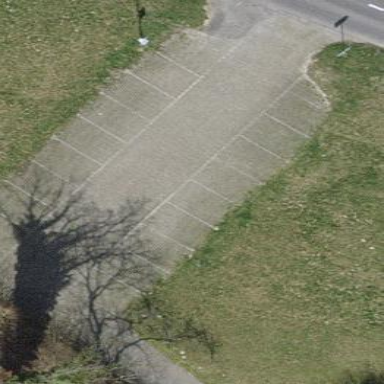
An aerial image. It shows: Parking area with surface.